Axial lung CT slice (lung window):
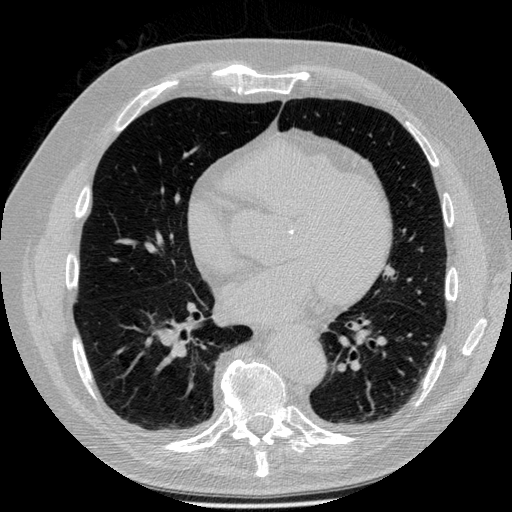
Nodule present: no